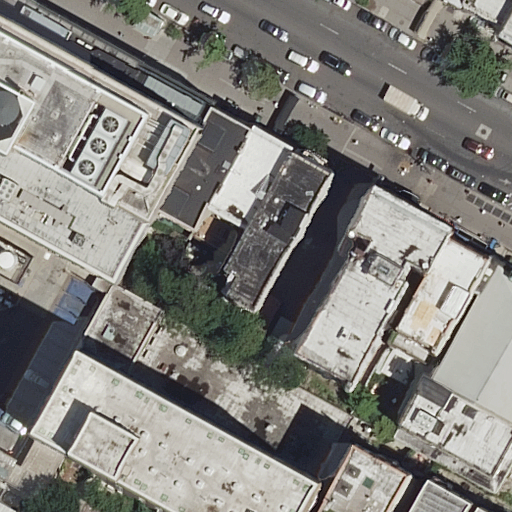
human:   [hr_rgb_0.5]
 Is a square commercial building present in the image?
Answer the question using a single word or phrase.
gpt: no

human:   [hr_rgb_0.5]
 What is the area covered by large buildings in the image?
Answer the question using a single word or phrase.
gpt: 3136m2

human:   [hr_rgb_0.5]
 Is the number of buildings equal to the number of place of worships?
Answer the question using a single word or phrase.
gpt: no

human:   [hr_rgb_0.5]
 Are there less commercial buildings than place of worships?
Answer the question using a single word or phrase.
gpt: yes

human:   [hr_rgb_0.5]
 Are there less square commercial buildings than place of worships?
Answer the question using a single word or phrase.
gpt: yes

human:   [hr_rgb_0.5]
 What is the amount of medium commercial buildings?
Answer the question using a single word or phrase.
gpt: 0

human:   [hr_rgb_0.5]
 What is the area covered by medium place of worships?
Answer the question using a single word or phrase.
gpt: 0m2

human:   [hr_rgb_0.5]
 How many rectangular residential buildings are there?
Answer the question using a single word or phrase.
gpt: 8

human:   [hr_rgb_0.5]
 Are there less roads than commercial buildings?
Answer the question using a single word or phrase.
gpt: no

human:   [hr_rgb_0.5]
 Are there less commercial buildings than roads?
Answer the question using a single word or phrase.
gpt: yes

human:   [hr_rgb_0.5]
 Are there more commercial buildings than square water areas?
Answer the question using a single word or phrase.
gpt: no

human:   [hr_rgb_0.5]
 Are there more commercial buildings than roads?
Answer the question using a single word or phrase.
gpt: no

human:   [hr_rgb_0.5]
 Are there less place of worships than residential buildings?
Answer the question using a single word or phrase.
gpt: yes

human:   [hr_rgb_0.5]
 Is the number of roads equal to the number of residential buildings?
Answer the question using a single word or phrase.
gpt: no

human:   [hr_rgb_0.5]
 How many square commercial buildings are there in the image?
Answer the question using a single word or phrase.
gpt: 0

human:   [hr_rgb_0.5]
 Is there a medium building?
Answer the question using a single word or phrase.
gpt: yes

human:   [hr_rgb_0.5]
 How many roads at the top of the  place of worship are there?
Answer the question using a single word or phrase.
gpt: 2

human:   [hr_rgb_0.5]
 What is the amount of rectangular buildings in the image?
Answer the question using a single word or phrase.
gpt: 8

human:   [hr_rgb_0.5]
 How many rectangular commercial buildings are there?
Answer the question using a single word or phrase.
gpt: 0

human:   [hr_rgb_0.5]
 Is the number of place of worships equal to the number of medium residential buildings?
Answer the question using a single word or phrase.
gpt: no

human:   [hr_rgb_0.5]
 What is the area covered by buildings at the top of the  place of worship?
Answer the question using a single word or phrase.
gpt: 2652m2

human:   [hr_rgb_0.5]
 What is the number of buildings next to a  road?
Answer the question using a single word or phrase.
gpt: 14

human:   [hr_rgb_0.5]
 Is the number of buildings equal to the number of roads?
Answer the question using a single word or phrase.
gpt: no

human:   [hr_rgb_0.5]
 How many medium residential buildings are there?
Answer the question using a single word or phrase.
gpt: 8

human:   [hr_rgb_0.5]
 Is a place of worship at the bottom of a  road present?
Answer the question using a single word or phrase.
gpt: yes

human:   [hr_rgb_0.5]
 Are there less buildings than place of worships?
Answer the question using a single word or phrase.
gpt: no

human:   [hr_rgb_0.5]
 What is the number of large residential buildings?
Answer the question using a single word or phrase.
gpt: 1

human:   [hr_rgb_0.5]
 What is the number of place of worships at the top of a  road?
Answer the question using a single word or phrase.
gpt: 0

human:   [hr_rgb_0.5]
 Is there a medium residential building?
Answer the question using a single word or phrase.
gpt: yes

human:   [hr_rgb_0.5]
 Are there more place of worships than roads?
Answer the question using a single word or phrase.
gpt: no

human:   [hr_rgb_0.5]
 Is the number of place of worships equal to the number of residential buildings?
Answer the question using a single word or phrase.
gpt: no

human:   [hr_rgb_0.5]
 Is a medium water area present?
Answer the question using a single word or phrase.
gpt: no

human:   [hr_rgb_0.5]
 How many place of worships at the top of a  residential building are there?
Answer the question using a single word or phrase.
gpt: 1

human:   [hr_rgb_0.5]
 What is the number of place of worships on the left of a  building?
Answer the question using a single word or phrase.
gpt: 1

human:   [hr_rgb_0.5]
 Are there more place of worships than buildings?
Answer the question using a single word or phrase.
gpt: no

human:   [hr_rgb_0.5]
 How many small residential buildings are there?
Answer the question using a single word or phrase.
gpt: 3